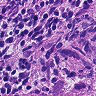
Metastatic tissue present: yes